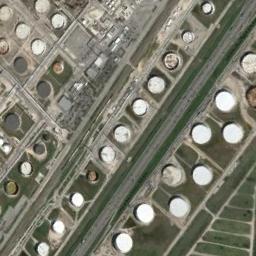
Label: storage tanks